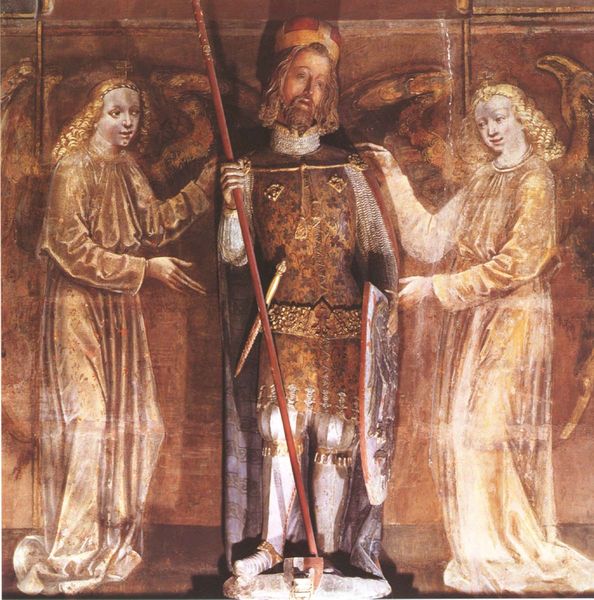
Titel: Der hl. Wenzel
Künstler: Peter Parler
Standort: Prag, Veitsdom (EU - Tschechische Republik)
Schlagwörter: adler, gemälde, kampf, mann, schatten, frauen, geste, licht, mund, nase, stirn, dame, gürtel, bart, figur, gewand, gold, drei, krone, locken, engel, relief, stab, bischof, könig, wandgemälde, plastik, schild, schwert, rüstung, wappen, dolch, speer, fresco, anfassen, zwillingsengel